Question:
So, I made some changes and committed them in the second commit - "'wslanguagelabel - color changes'". These changes are now on master. I then started a new branch - 'replies'.
However, I want to get rid of the changes in the second commit shown - "'wslanguagelabel - color changes'" - so that master now points to "'blocking - works'", and then keep working on the 'replies' branch.
Here's my question: If I 'hard reset' master to "'blocking - works'", will this cause problems when I eventually merge 'replies'? This is where I don't understand git well enough, and what exactly goes on under the hood. I'm worried that 'replies' will still have changes from the second commit, which I want to get rid of, but I'm not sure if my thinking there is correct.
---
BLAZ's answer below is correct for the simple case of removing the commit from the branch.
MU gives a more complete answer in the responses to my comments.
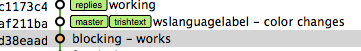
Answer: I think this will help: think of the green labels, 'replies', 'master', and 'trishtext', as just that: labels, on green sticky-notes or similar.
These green sticky-note labels are pasted onto the circles, which are the actual commits.
You can peel off a label and stick it on any other commit circle, at any time.
If a commit circle has label, is not connected directly to another labeled commit "above" it, it becomes "abandoned". Eventually abandoned commits are garbage-collected. This gives you a chance to re-label them if you goof up, but it's best to think of them as gone, as they're kind of hard to find ('git reflog' helps find them, also 'git log -g', but it gets messy).
In all cases, the commits themselves-- the labels--make up the "commit graph". Each commit permanently records its parent commits (two or more if a merge, but usually just one parent commit). To see a commit sequence, git starts with a label like 'master' or 'replies'. That names one specific commit. Git looks at that commit and tells you something about it. Then, it moves back to that commit's parent(s), moving "down the line" from 'c1173c4' to 'af211ba', and tells you something about commit, and so on.
---
Doing a rebase (as some have suggested) a series of commits. Here's a similar sequence shown in text form (not as pretty, no colors, etc., but otherwise the same idea as the snippet you showed):
'''
* 1f33fa6 (master) D
* 6cb155d C
* 170af7a B
| * <PHONE> (branch) checkpoint: got to state X
| * ba1bdf2 checkpoint more work
| * ace0be9 begin work on feature
|/
* c55985d A: first commit
'''
I can now 'git checkout branch'--this gets me commit '<PHONE>' as my working tree--and then 'git rebase master'. What this does is the changes I made in the three "side branch" commits (basically, run 'git diff' or 'git show' on each one to compare it with its parent, to see what I changed each time) and attempt to make the same changes/commits on top of '1f33fa6'.
If this succeeds, the result is:
'''
* xxxxxxx (branch) checkpoint: got to state X
* wwwwwww checkpoint more work
* vvvvvvv begin work on feature
/
* 1f33fa6 (master) D
* 6cb155d C
* 170af7a B
| * <PHONE> [abandoned] checkpoint: got to state X
| * ba1bdf2 checkpoint more work
| * ace0be9 begin work on feature
|/
* c55985d A: first commit
'''
I drew the new ones in shifted-over like this to make them mirror the old ones; "git log" wouldn't shift them over, and they'd have real actual SHA-1 values as well, but this is to give you the idea. I also kept the old commits, but marked them "abandoned", because they would be: after copying all the commits, git moves the label, 'branch', to mark the newest of the ones, which means the ones no longer have a label.
If I use 'git rebase -i', I can drop one or more of the original commits, and git will do its best to copy only the changes I keep. The three old commits will still be there, but with no label, they are quite hard to find, and the new commits will omit the one(s) I dropped.
---
If you simply move labels about--this is (half of) what 'git reset' does--then you get no new copies of old commits, and no commits get changed. It's just that the move.
You were asking about how this affect a future 'git merge'; the answer to that is: "it depends".
What 'git merge' does is sort of simple to describe, although the details get quite difficult sometimes. A regular merge has two possibilities:
- -
Git starts by looking at the current branch, and the commit that you give it. Let's look at your current situation:
'''
* c1173ca (replies) working
* af211ba (master, trishtext) wslanguagelabel - color changes
* d38eaad blocking - works
'''
Let's say you 'git checkout master'. This puts you on branch 'master', which is also commit 'af211ba'. The contents of that commit go into your working tree. Now say you use the commit 'git merge replies'. Git must resolve 'replies' to a commit ID ('c1173ca', in this case). It then looks at the history of your current branch, 'master', and the history of the named commit, 'c1173ca'.
The parent of 'c1173ca' is 'af211ba'. That's your current commit! "Wow, this is an easy merge," says git; "all I have to do is slide the label forward one commit, to 'c1173ca', and check out that version and I'll be all done!" The result is this:
'''
* c1173ca (master, replies) working
* af211ba (trishtext) wslanguagelabel - color changes
* d38eaad blocking - works
'''
That's a "fast forward" merge. Git says: the history of the thing you're merging-in connects straight back to the history of the current branch, so I can just slide the branch label forward across all those commits--in this case, the one commit--and I'm done.
Suppose you use 'git reset' to "move the label back one step", though, so that you start here:
'''
* c1173ca (replies) working
* af211ba (trishtext) wslanguagelabel - color changes
* d38eaad (master) blocking - works
'''
If you now 'git checkout master' and 'git merge replies', git has to go through the same process. The history starting from 'c1173ca' goes to 'af211ba', and then 'af211ba' has 'd38eaad' as its parent, and wow, hey, it's another easy case! Git can once again do a fast-forward merge, sliding the label 'master' forward (or upward) two nodes.
A "real merge" occurs when you have a situation where sliding the labels around won't do the trick. For instance, in the graph I showed, 'git merge branch' can't slide 'master' around to point to commit '<PHONE>'. If it did, commits '170af7a', '6cb155d', and '1f33fa6' would be abandoned. Instead, it has to do a real merge, producing a common working tree and making a two-parent commit (I drew this by hand, actual 'git log --oneline --graph' etc output may differ slightly):
'''
* (master) Merge branch 'branch'
|* | 1f33fa6 D
* | 6cb155d C
* | 170af7a B
| * <PHONE> (branch) checkpoint: got to state X
| * ba1bdf2 checkpoint more work
| * ace0be9 begin work on feature
|/
* c55985d A: first commit
'''
Whether you get into such a situation depends on what commits you make. (You can force git to make a real merge, a two-parent merge commit, even when fast-forward is possible, with 'git merge --no-ff', but if you need that you probably know why, already. :-) )
---
Whenever you peel off a label, it leaves a bit of "residue" as it were (in the "reflog"), a sort of ghost-image saying "I was once labeled 'replies'" (or whatever the label was). It's after the reflog entries expire that the commit node really goes away.
The other half is manipulation of the "index" or staging-area, and the third half--'git reset' has three halves :-)--is how 'git reset --hard' throws away the current work tree and replaces it based on the commit you're resetting-to. Only '--hard' does that; the other 'git reset' modes mean "move the current branch label and/or fuss with the index/staging-area."